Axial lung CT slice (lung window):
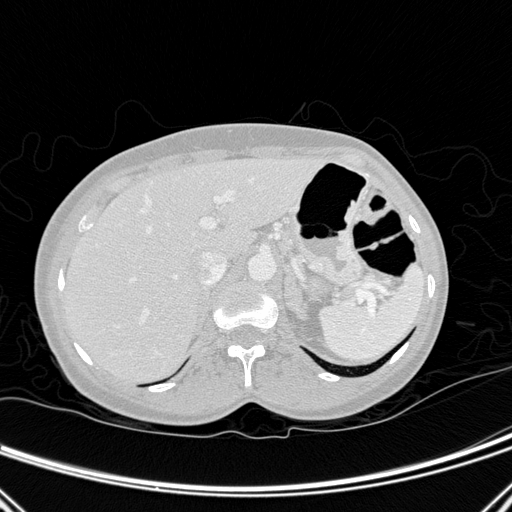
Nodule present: no